Interaction volume radius: 5 \u00c5
Interaction volume height: 10 \u00c5
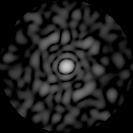
Disorder parameter: 0.8509